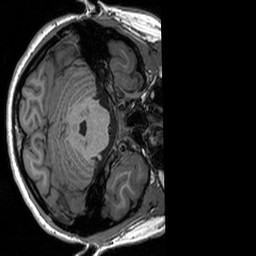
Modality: T1w
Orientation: axial
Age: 23
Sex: female
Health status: healthy
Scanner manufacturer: siemens
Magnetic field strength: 3 T
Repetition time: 2.3 s
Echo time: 0.00298 s